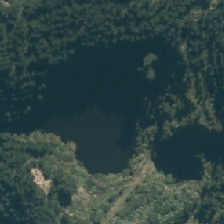
Land cover: lake_pond